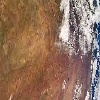
Label: land